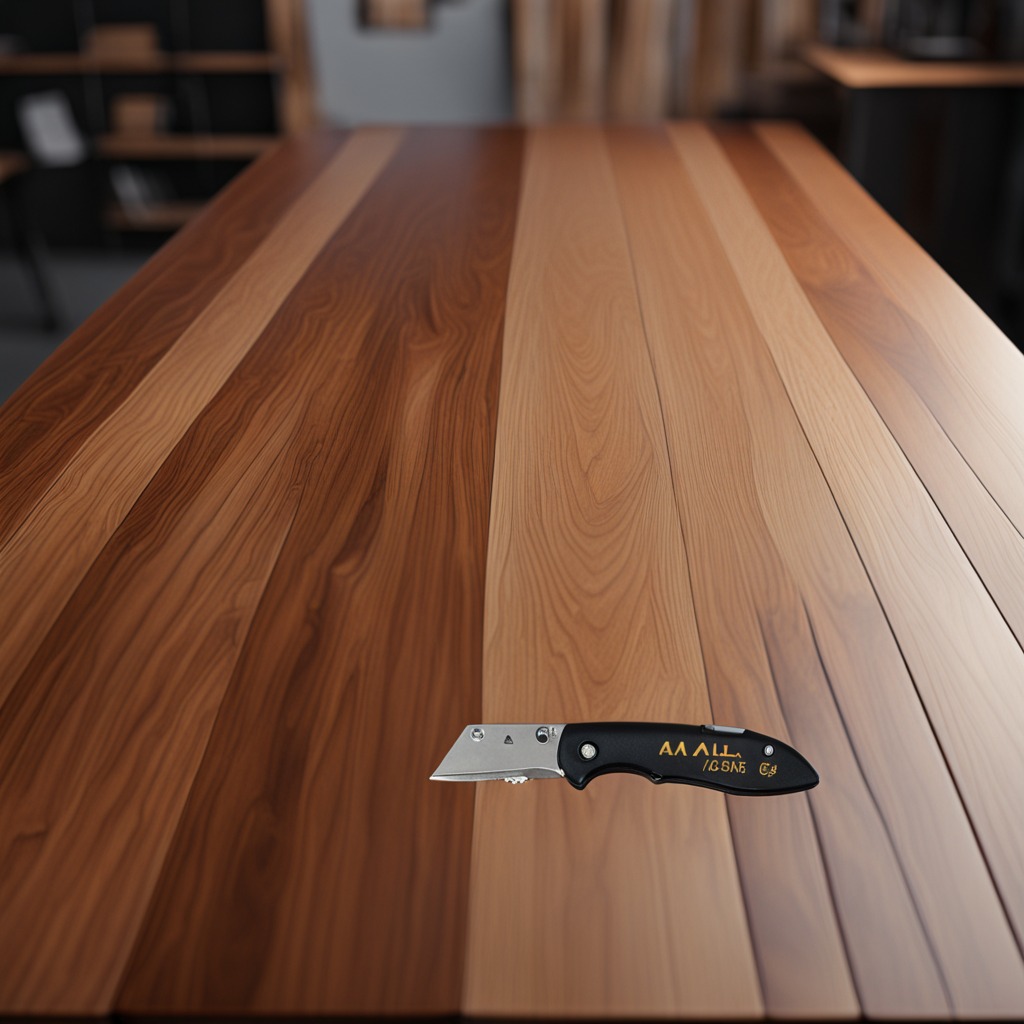
A utility knife is lying on a wooden table in a carpentry studio.